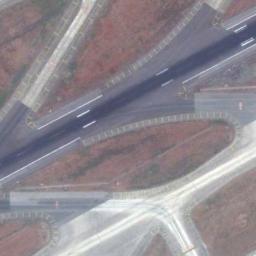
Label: runway